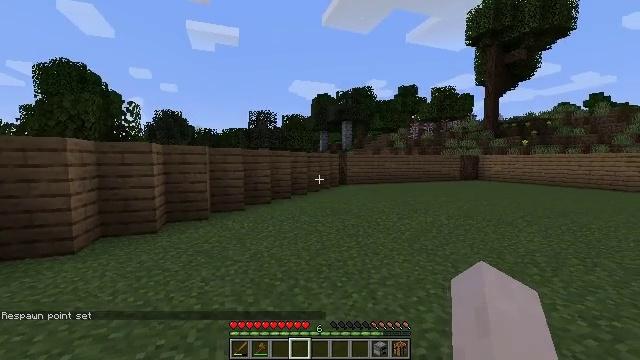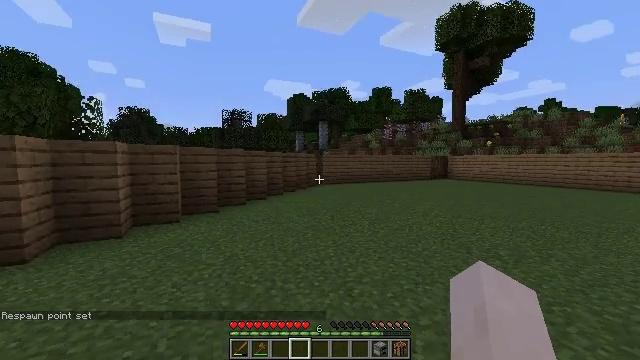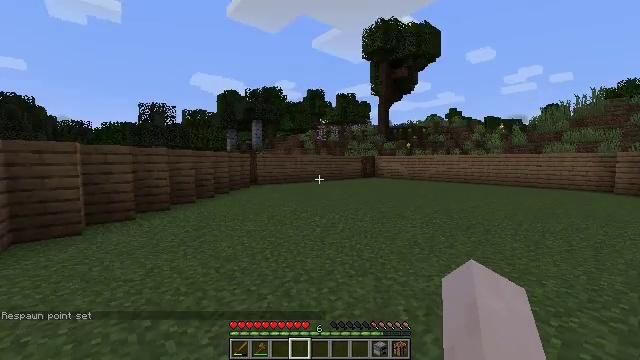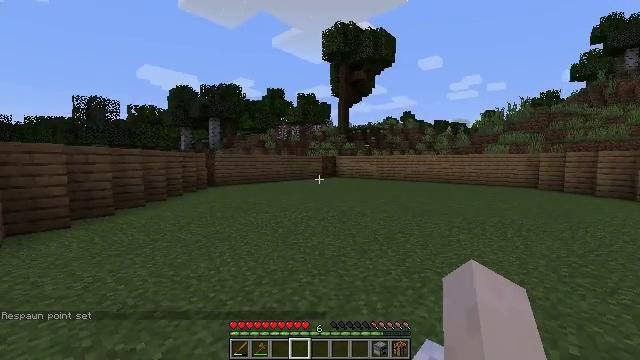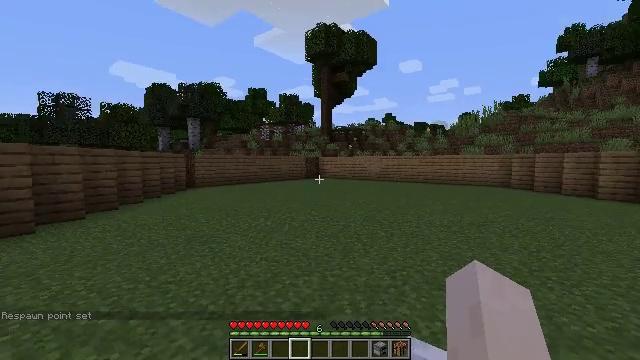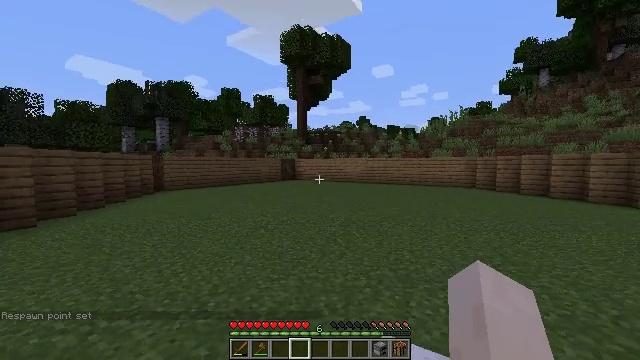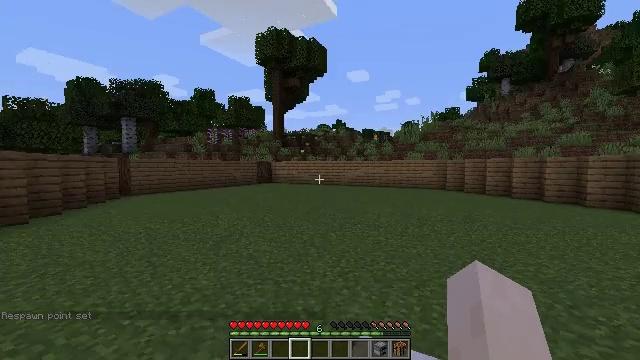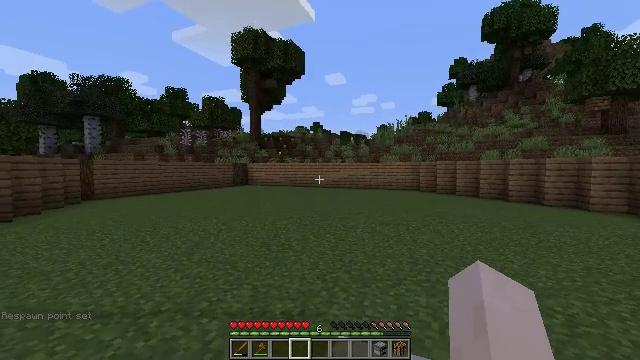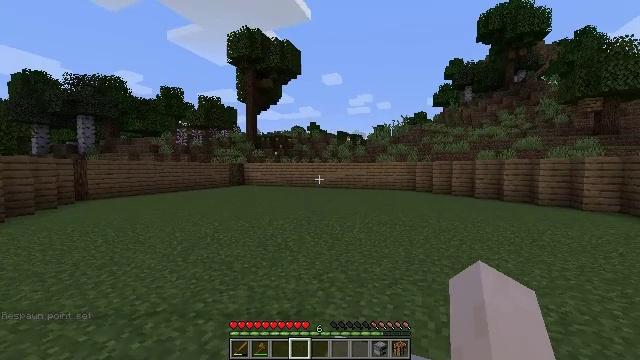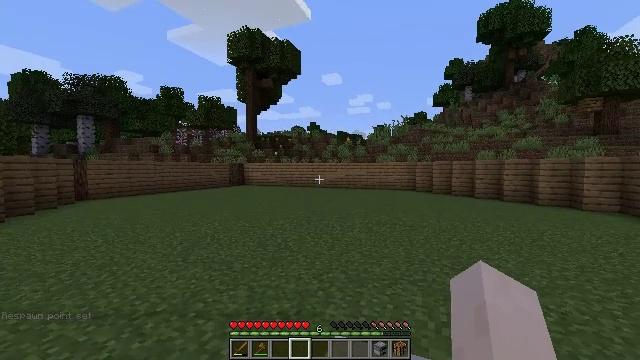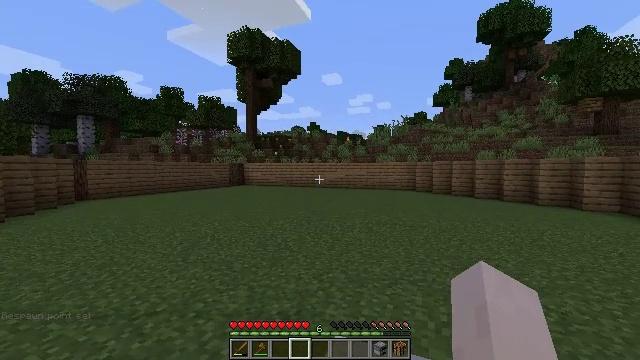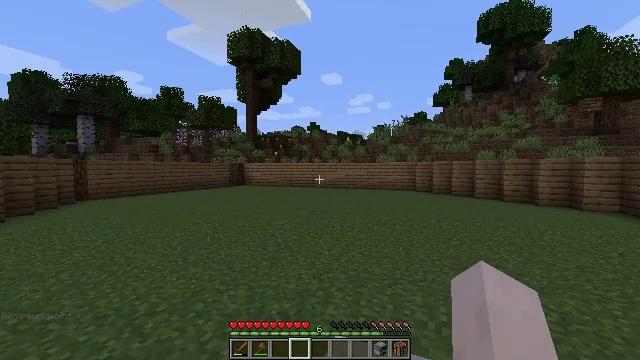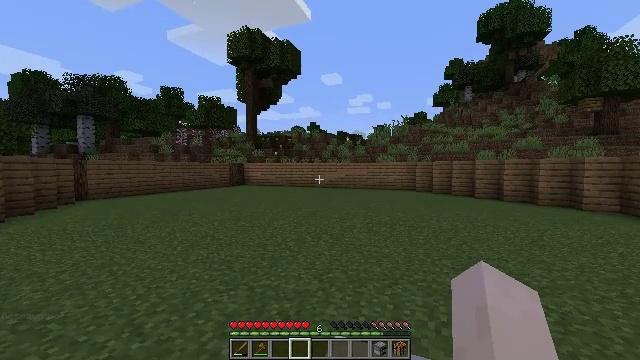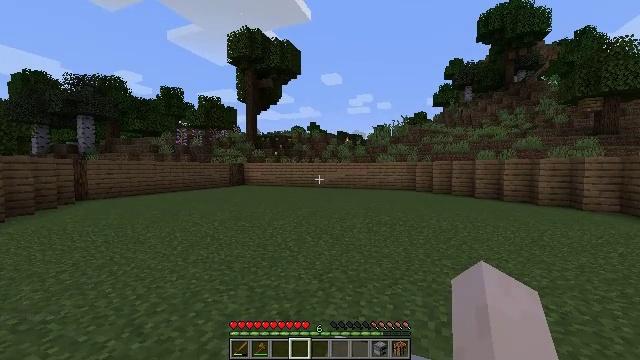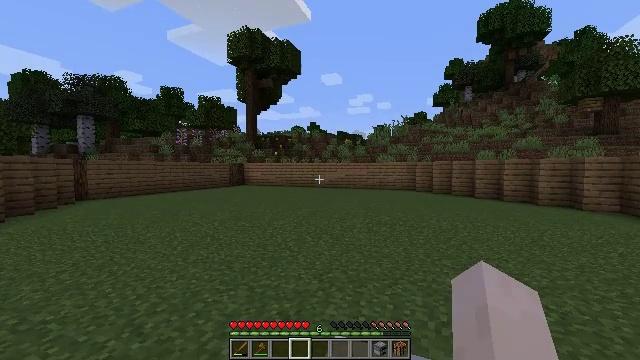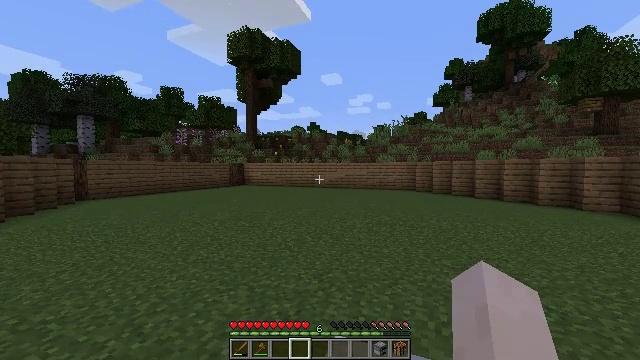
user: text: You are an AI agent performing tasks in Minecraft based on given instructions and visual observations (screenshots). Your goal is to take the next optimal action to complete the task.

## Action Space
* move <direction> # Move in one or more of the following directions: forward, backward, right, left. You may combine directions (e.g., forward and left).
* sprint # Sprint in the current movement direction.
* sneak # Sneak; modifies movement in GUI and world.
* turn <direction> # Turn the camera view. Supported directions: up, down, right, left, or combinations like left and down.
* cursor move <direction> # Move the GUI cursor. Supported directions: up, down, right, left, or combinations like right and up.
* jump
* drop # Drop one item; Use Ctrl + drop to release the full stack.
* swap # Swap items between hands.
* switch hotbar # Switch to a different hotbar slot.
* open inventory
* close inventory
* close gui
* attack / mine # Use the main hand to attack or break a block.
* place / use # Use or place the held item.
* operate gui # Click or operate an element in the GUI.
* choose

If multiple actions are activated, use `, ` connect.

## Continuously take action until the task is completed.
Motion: motion action
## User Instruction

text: Attack the white bed to collect it.
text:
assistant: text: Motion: turn right
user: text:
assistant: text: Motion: turn right
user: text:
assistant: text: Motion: turn right
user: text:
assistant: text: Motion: turn right
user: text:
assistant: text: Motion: turn right
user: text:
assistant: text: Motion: turn right
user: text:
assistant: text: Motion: turn right
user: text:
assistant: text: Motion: no_op
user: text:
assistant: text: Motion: no_op
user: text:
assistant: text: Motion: no_op
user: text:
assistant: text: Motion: no_op
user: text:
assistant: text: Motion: no_op
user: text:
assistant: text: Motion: no_op
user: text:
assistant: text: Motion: no_op
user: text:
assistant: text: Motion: no_op
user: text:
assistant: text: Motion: no_op
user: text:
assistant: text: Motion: no_op
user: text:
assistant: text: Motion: no_op
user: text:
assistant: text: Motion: no_op
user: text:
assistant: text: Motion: no_op
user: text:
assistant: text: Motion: no_op
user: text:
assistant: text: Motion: no_op
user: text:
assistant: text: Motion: no_op
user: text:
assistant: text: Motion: no_op
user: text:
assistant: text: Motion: no_op
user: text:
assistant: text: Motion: no_op
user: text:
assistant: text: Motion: no_op
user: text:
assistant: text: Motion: no_op
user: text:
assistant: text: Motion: no_op
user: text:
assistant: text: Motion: no_op